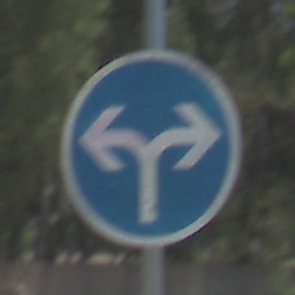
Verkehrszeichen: VorgeschriebeneFahrtrichtungRechtsOderLinks
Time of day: Midday
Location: Outdoor (Nature)
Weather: Clear
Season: NotSpecified
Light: Natural